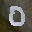
Label: 0